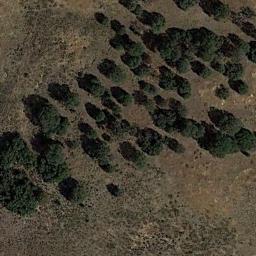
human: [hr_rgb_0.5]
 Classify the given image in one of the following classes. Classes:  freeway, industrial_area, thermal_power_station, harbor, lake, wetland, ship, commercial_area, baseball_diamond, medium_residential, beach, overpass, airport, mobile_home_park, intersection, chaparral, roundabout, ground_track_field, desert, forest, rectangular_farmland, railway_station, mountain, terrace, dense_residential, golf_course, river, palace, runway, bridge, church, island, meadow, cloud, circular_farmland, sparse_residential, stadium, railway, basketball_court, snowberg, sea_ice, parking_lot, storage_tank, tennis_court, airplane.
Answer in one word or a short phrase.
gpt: chaparral